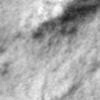
Label: no_change